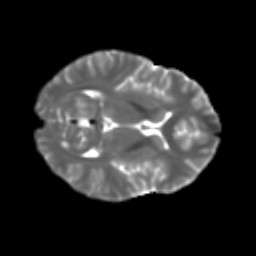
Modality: T2w
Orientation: axial
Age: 23
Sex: female
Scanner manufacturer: ge
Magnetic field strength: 3 T
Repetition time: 7.8 s
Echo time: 0.0606 s